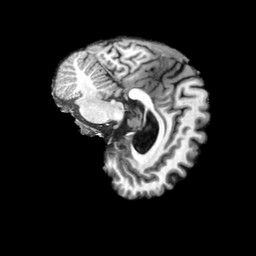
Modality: T1w
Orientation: sagittal
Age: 31
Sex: male
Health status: ill